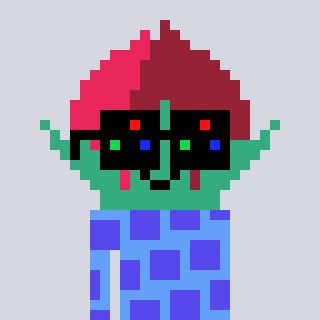
a pixel art character with square black sunglasses, a rosebud-shaped head and a blue-colored body on a cool background